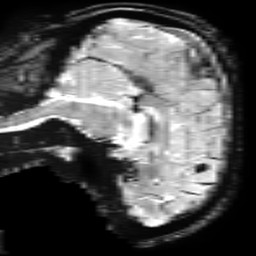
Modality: T2starw
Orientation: sagittal
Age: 29
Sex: male
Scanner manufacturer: ge
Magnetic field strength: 3 T
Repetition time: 0.65 s
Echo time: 0.02 s